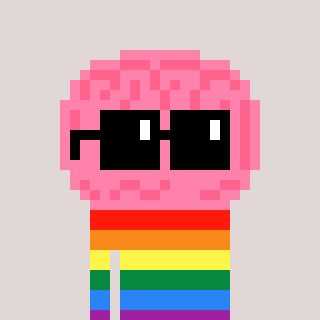
a pixel art character with square black sunglasses, a brain-shaped head and a peachy-colored body on a warm background